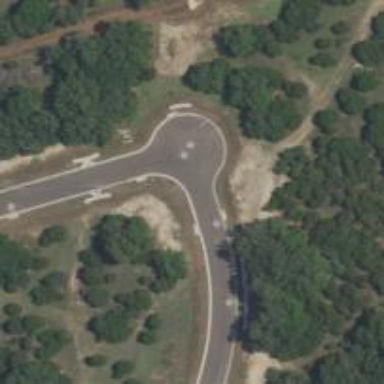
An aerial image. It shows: Turning circle on the road.